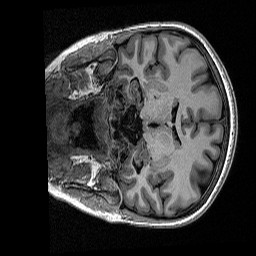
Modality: T1w
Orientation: coronal
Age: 25
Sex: female
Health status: healthy
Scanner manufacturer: siemens
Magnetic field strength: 1.5 T
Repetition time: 2.73 s
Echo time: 0.00357 s